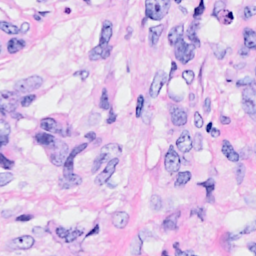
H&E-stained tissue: Breast